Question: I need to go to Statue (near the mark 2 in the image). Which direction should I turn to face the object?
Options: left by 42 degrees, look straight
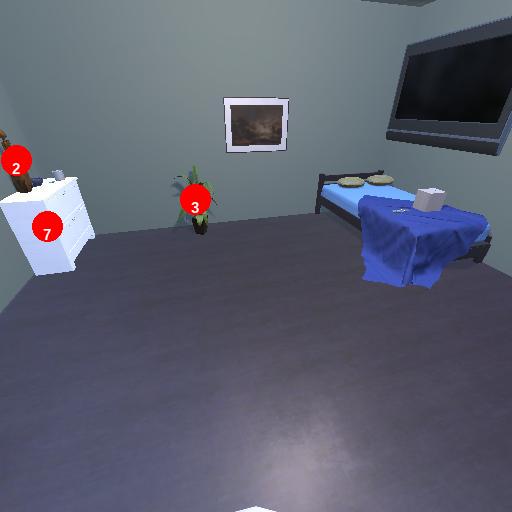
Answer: left by 42 degrees